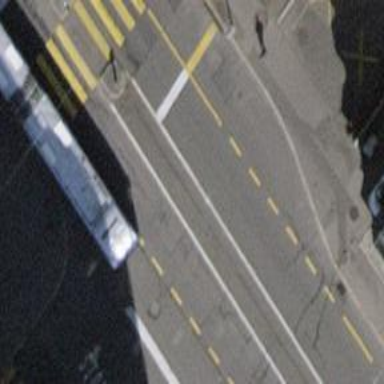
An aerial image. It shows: Road with traffic signals.